Question: I'm in a bit of a situation with my HTML dropdowns, when they are displayed in an iPhone or Android browser. I often need to render labels that are quite long, such as for instance
> [AccountType] [EUR] - [Customer] - CH12 3456 7890 <PHONE> 9
On Android, this will render something like that:
>
On the iPhone it's even worse. While I like the native look and feel, the cropping of the labels is a no-go. Circled in red, you'll find how the dropdown itself is rendered. I could live with that. But check out the blue popup that appears, when I click on it. The user will never find his data...
## PLEASE, before you answer...
... consider these points:
- - - <URL>- -
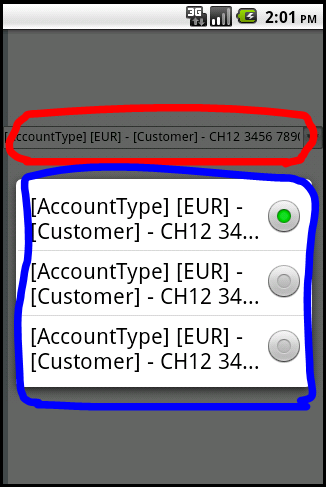
Answer: While the proposed workarounds given by and were creative, and good ideas, I had to find a different solution in the end. It now looks similar to jQuery UI's combobox component:
<URL>